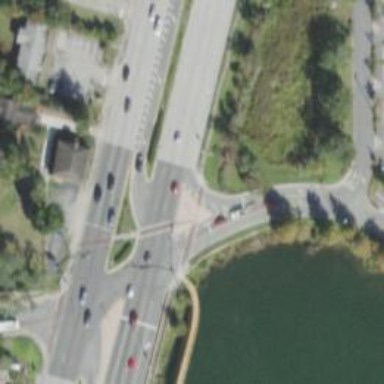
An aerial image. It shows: Marked crossing on footway.